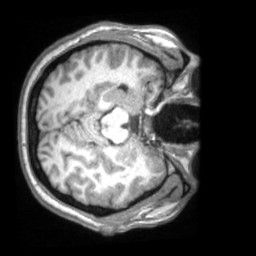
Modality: T1w
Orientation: axial
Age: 21
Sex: female